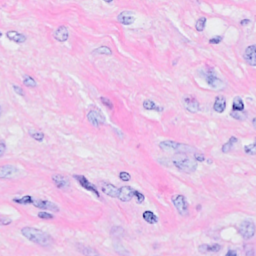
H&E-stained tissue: Breast